Question: i'm new in php,i have 2 table with many to many relation and another table for relations:

each time i want update foreign table i'm give the error:
'''
Cannot add or update a child row: a foreign key constraint fails ('wikiseda'.'genre_singer', CONSTRAINT 'genre_singer_ibfk_1' FOREIGN KEY ('f_singer_id') REFERENCES 'singers' ('singerid') ON DELETE CASCADE ON UPDATE CASCADE);
'''
this is my code:
'''
<?php
include('../db_inc.php');
define("UPLOAD_DIR",realpath(dirname(__FILE__)));
$singer_name =$_POST['singer_name'];
$singer_gender=$_POST['singer_gender'];
$singer_des=$_POST['singer_description'];
$singer_genre=$_POST['genre_list'];
$path = UPLOAD_DIR .'/musics/'.$singer_name;
if(!file_exists($path)){
mkdir($path,0777,true);
}
$sql ="INSERT INTO singers(singer_name,singer_gender,singer_description) VALUES ('$singer_name','$singer_gender','$singer_des')" ;
$singer_id = mysql_insert_id();
$sql2 =("INSERT INTO genre_singer(f_singer_id,f_genre_id) VALUES ('$singer_id','$singer_genre')");
$result=mysql_query($sql)or die(mysql_error());
$result2=mysql_query($sql2)or die(mysql_error());
if('$result'){
echo "insert successfully";
};
?>
'''
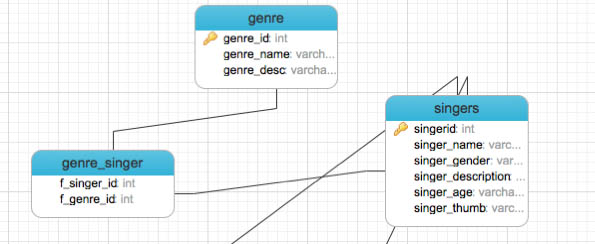
Answer: You are trying to get the id of the inserted record before actually inserting it.
You need to move your first query execution - '$result=mysql_query($sql)or die(mysql_error());' before '$singer_id = mysql_insert_id();'.
Also:
1. Your code is vulnerable to SQL injection (as others noted).
2. Creating a directory on your server with an arbitrary path/name which comes from the user is probably a bad idea. If you follow that up with creating a file in a similar way you will allow any user to execute arbitrary code on your server.